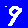
Digit: 9